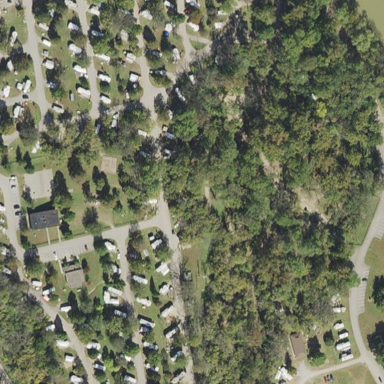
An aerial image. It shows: Campsite where tents and caravans are allowed.